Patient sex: M
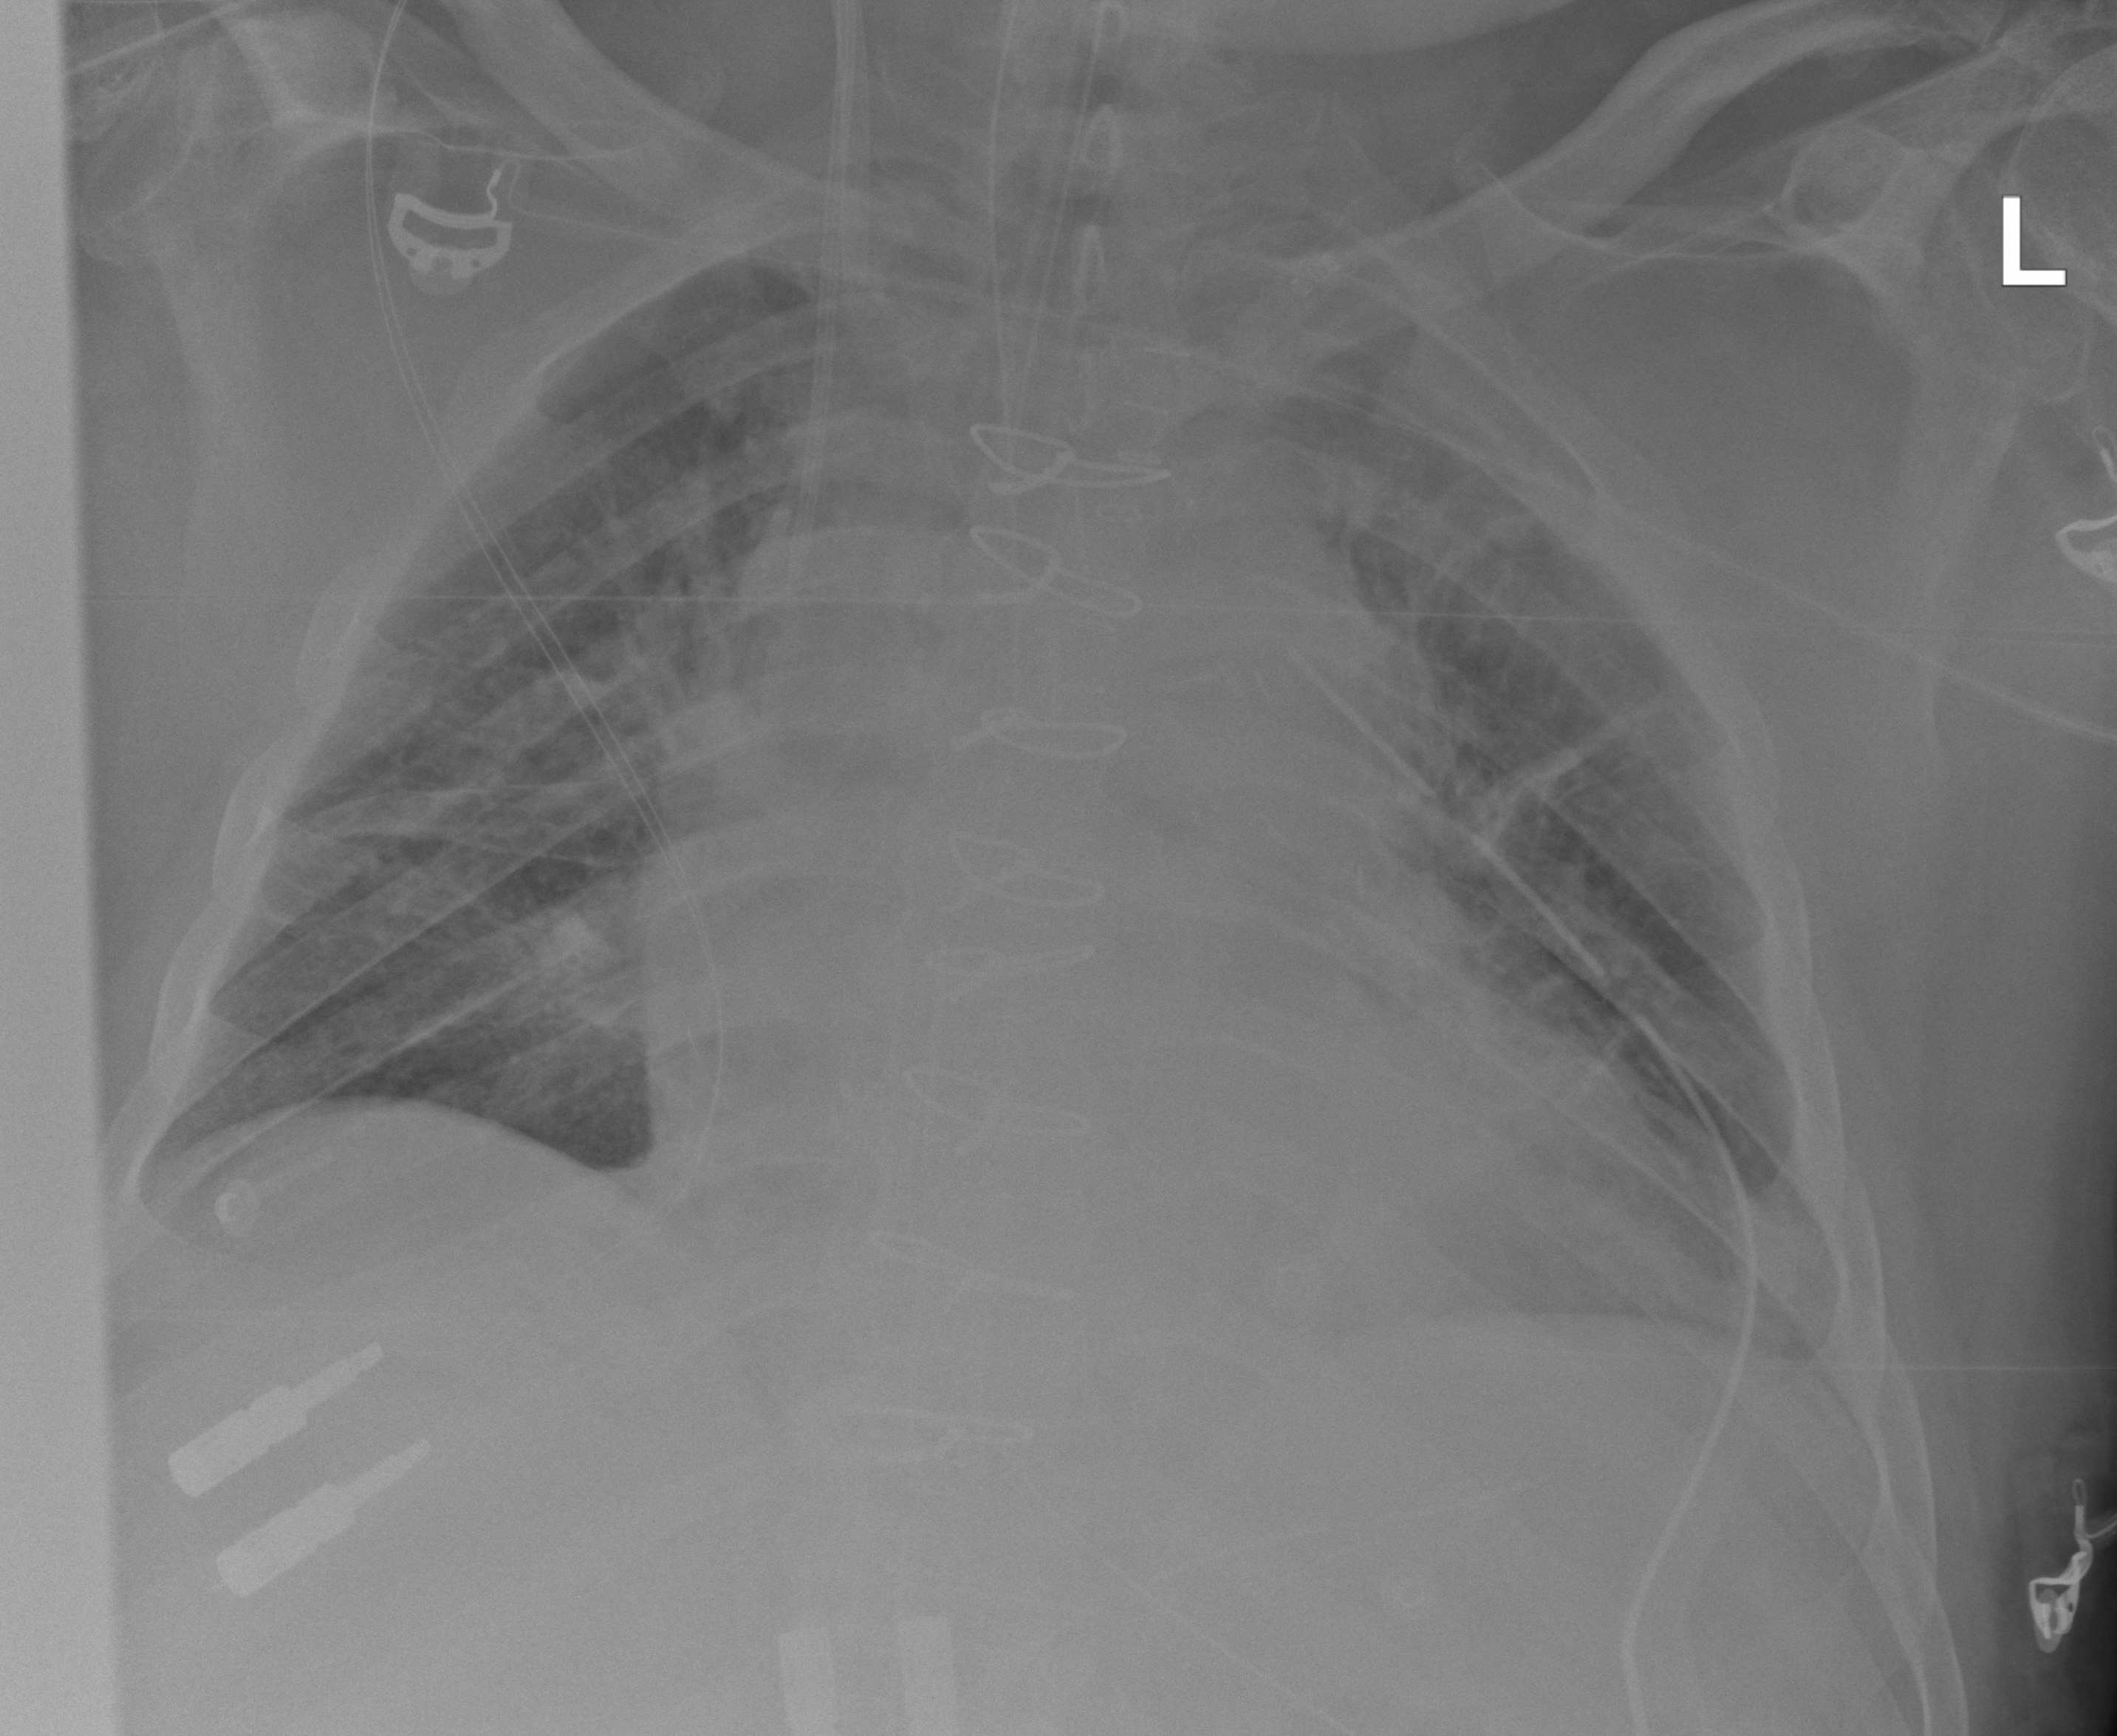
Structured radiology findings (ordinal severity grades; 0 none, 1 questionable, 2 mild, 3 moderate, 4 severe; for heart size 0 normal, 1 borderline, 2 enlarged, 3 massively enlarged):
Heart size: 2
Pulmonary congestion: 2
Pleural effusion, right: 0
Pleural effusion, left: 2
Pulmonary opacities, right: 2
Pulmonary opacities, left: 2
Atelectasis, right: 2
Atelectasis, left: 2